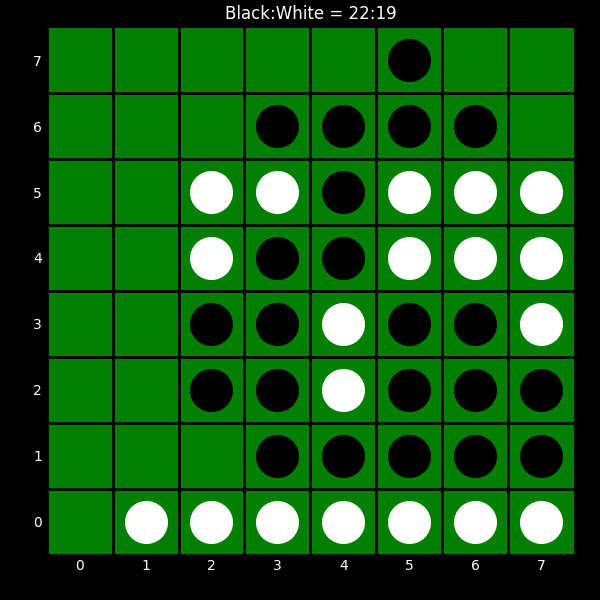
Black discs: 22
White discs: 19